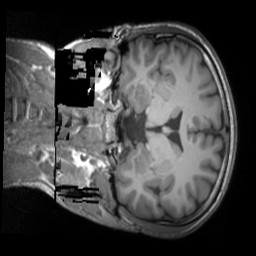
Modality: T1w
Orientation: coronal
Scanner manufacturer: siemens
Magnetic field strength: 3 T
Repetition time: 1.9 s
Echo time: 0.00267 s